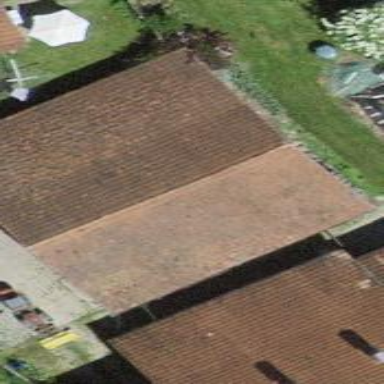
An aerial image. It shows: Barn.